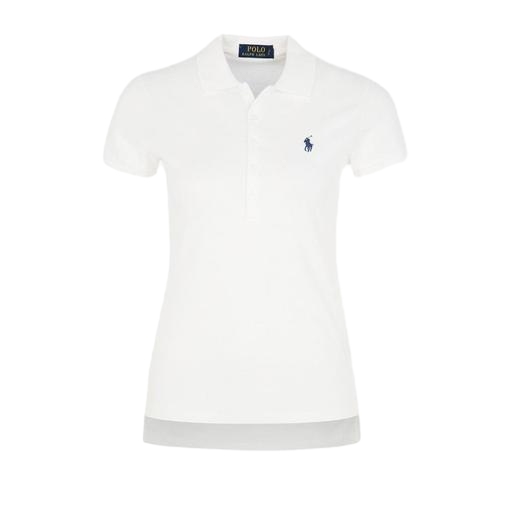
skinny-fit stretch polo shirt, skinny-fit polo shirt, white iconic slim stretch polo, white background